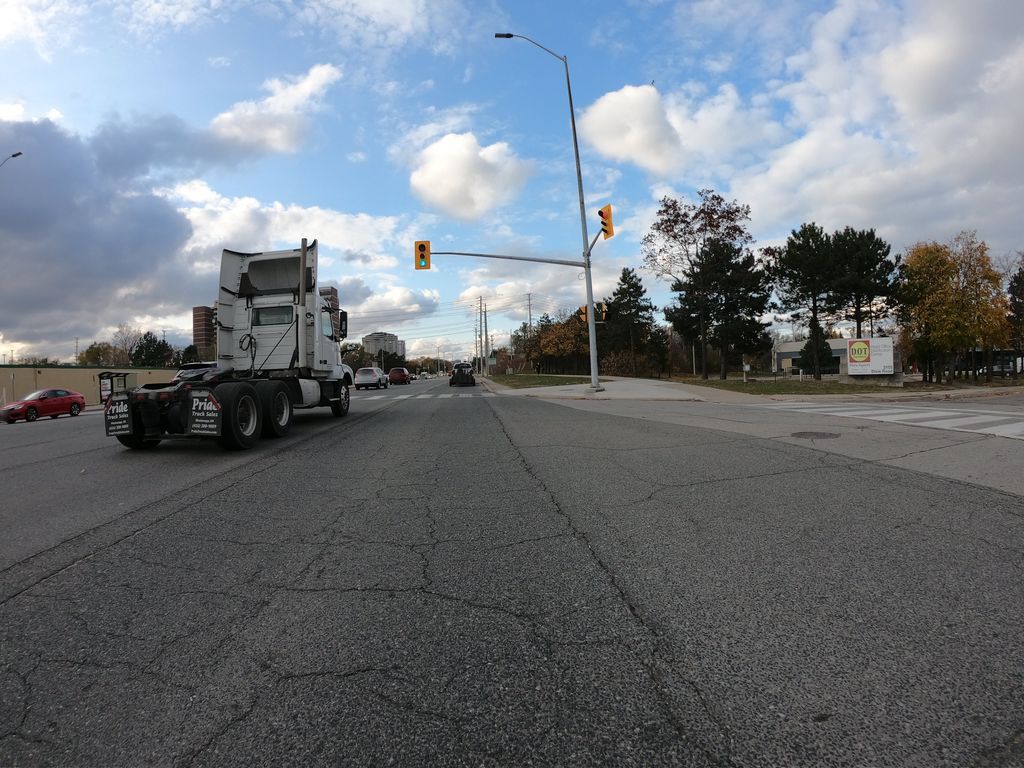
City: toronto